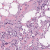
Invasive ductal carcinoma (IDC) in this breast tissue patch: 1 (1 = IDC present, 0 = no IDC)